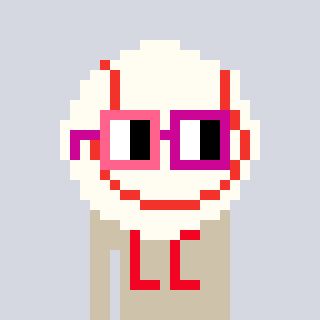
a pixel art character with square pink and red glasses, a baseball ball-shaped head and a bege-colored body on a cool background